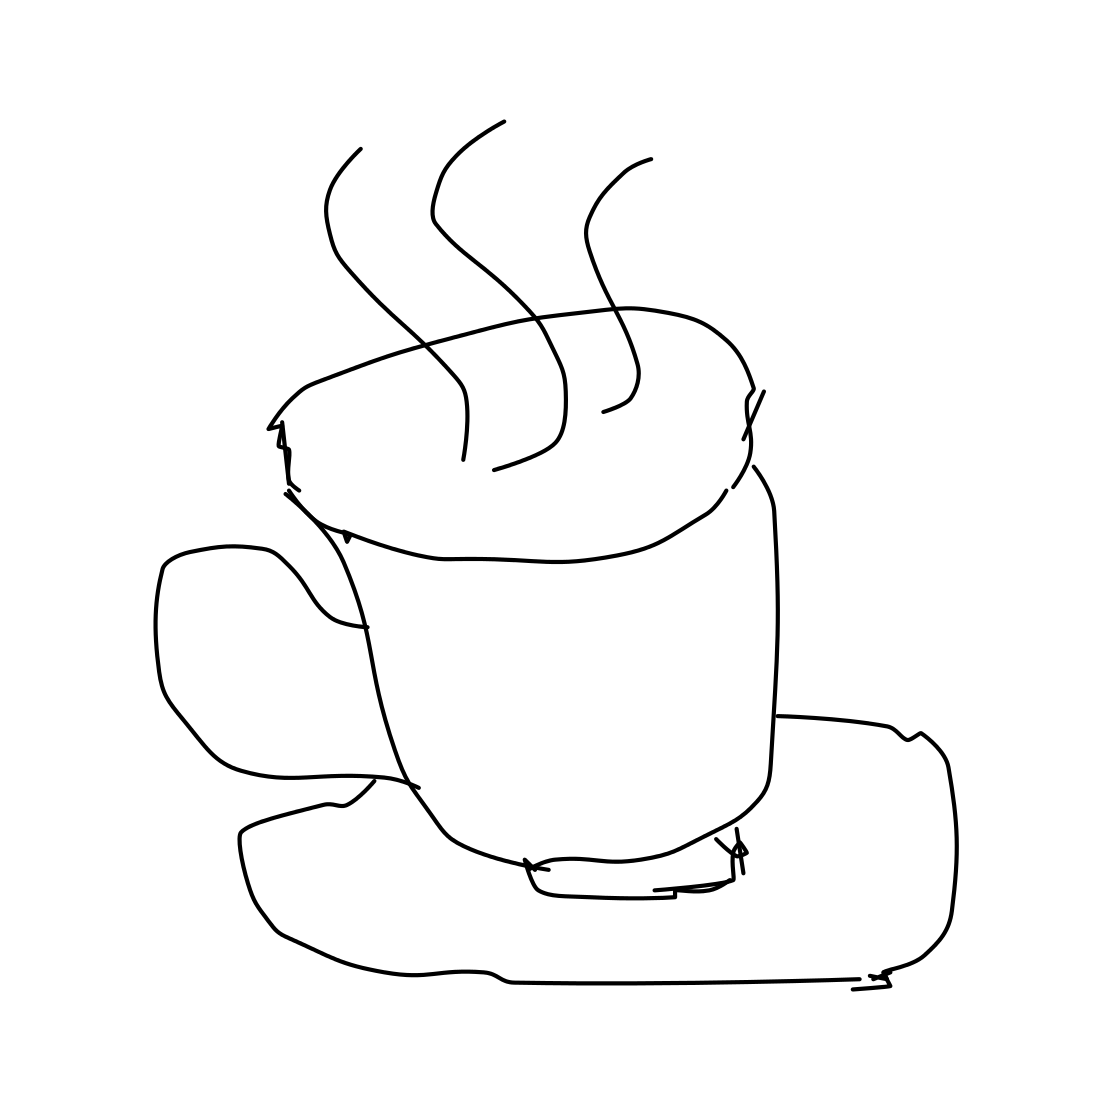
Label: teacup